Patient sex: M
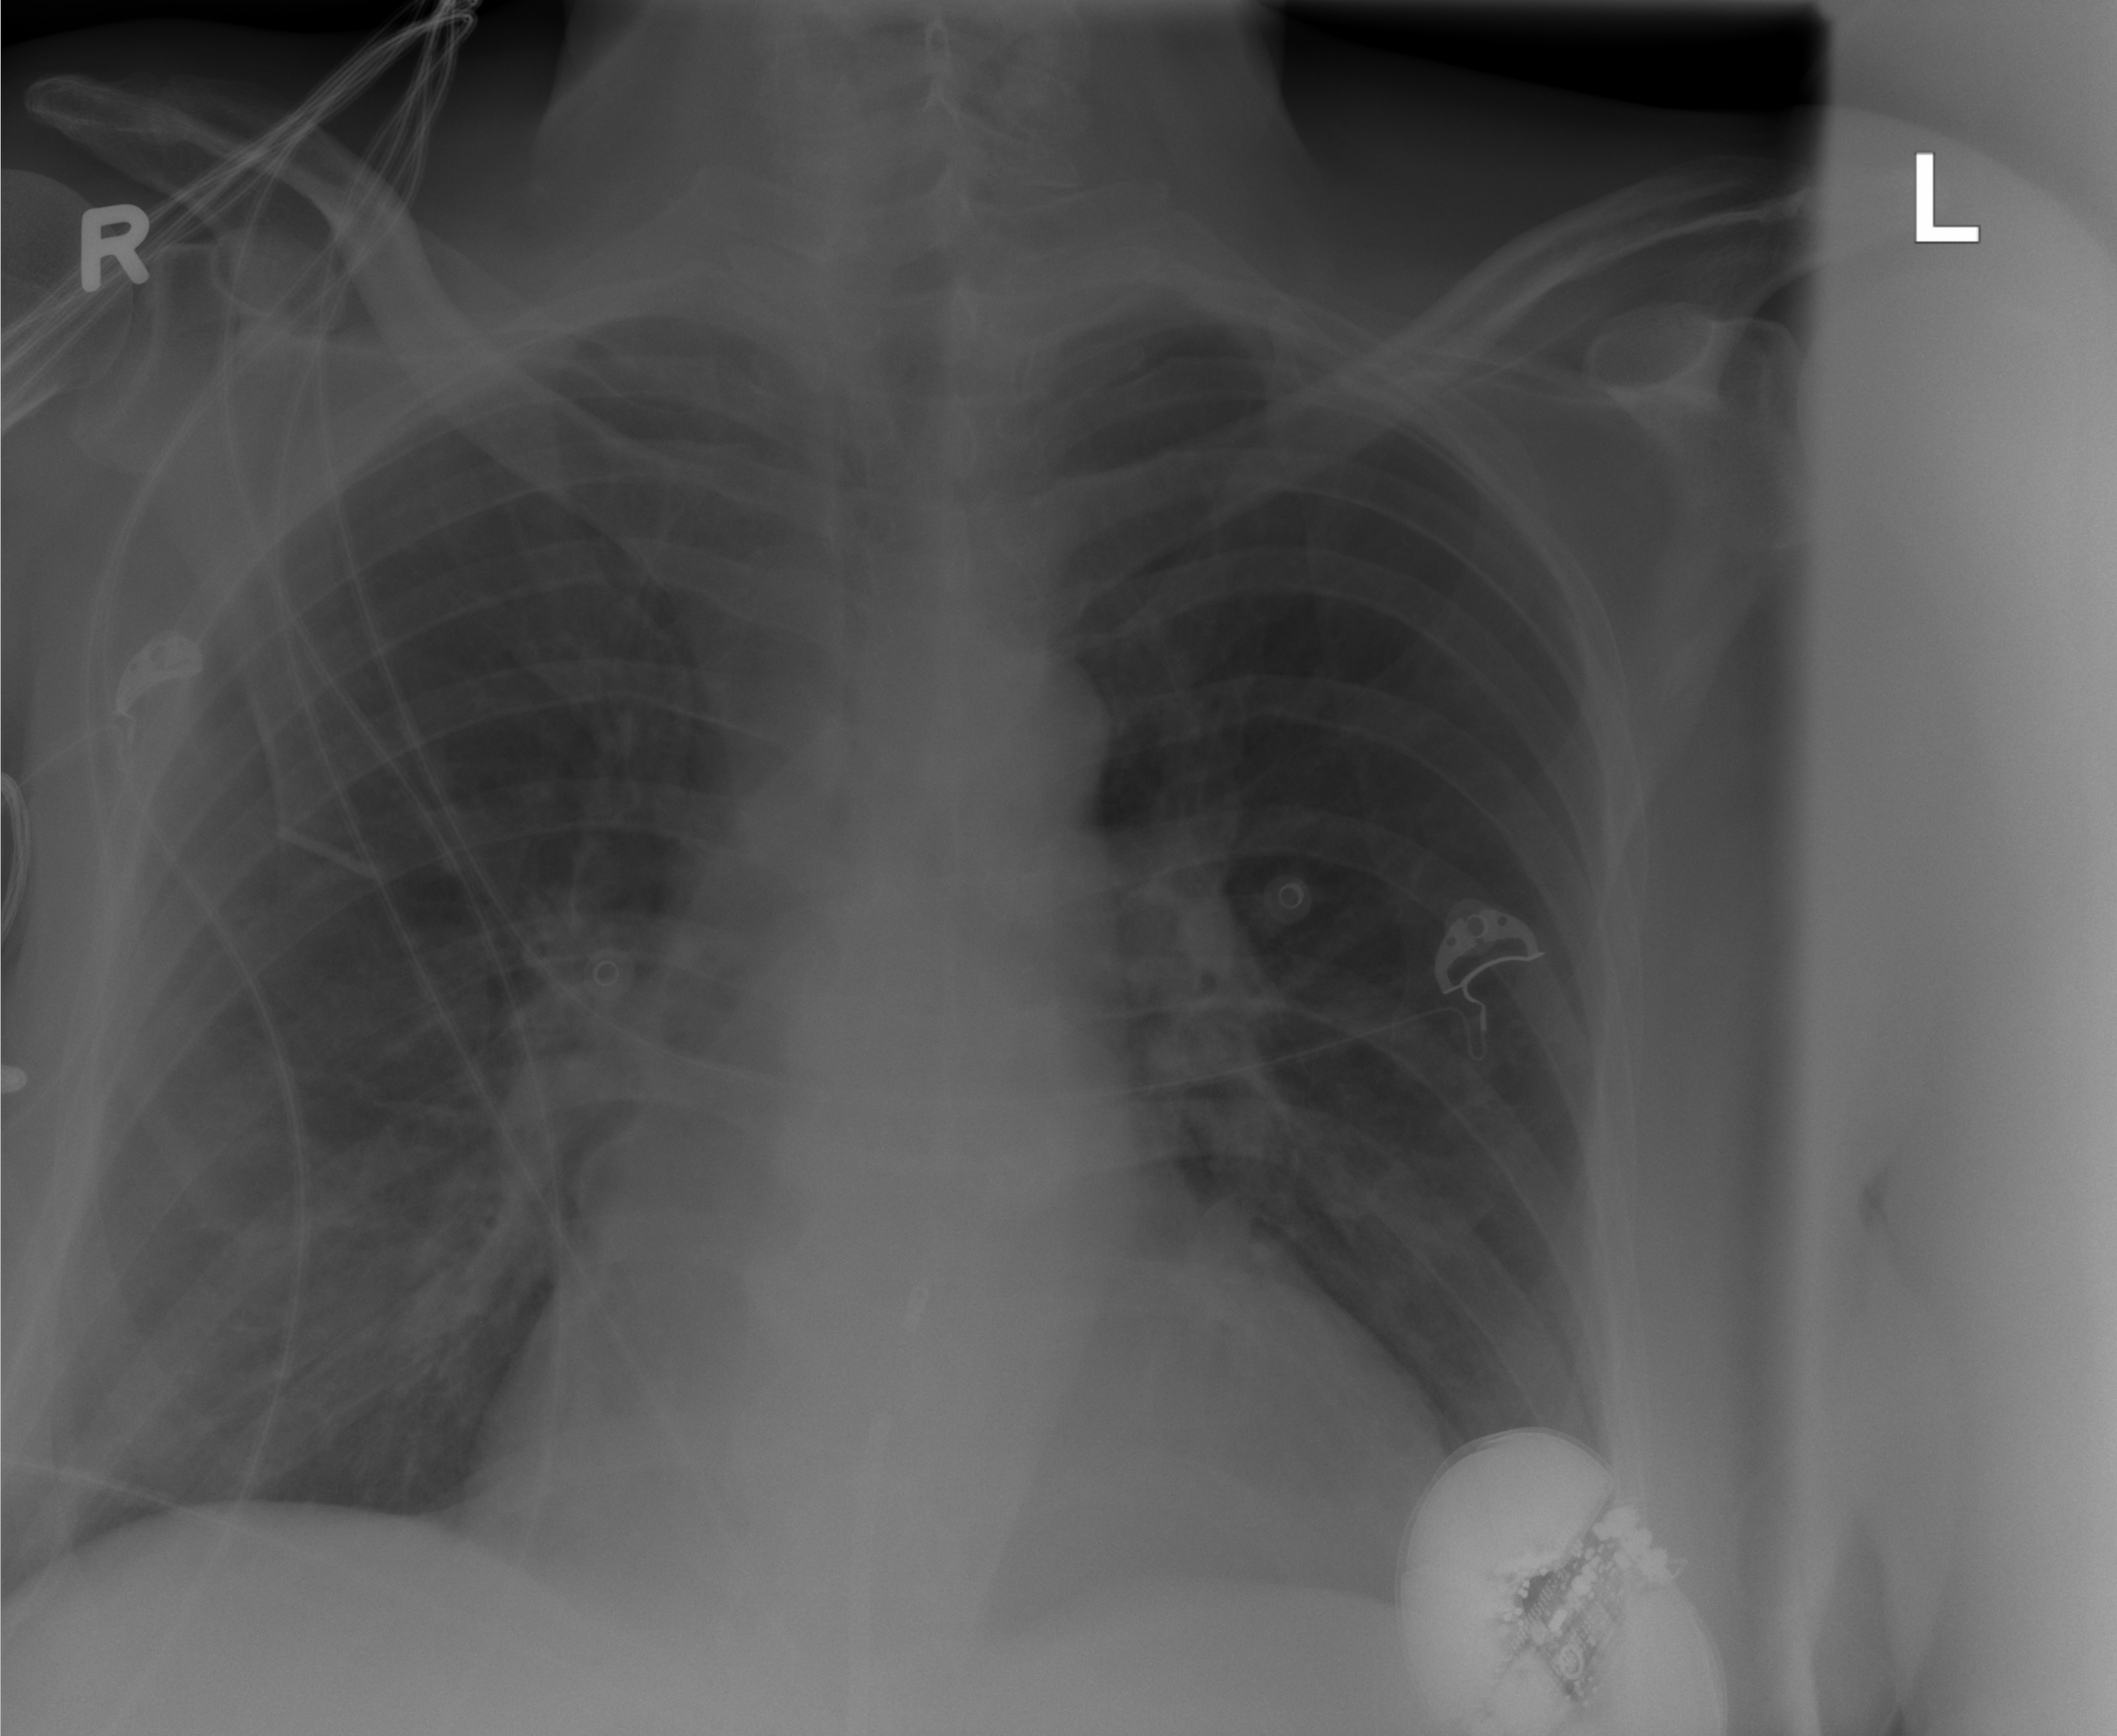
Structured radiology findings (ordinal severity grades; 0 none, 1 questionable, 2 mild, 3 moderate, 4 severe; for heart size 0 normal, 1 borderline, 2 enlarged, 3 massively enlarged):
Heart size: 2
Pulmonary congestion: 0
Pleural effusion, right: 0
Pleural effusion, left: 0
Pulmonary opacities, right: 1
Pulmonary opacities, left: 0
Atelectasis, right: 1
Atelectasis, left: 1